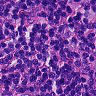
Metastatic tissue present: yes